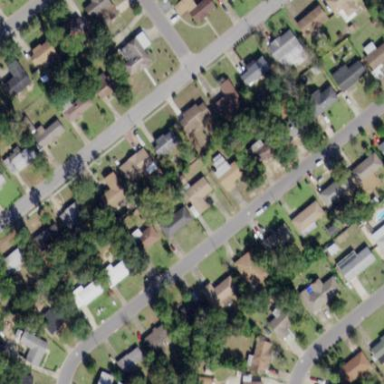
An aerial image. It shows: Residential area consisting of single-family homes.